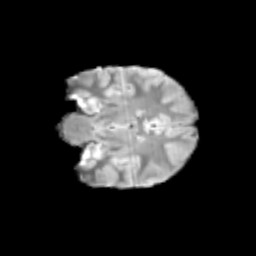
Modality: T2w
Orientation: coronal
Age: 10
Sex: female
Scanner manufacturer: siemens
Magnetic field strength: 3 T
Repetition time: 3.8 s
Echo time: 0.07 s